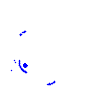
Particle: electron